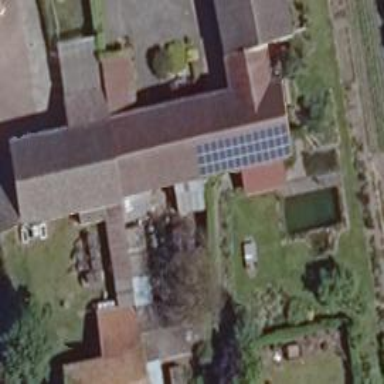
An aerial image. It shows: Small solar photovoltaic panel generator is producing electricity.